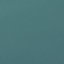
Land use / land cover: SeaLake